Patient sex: M
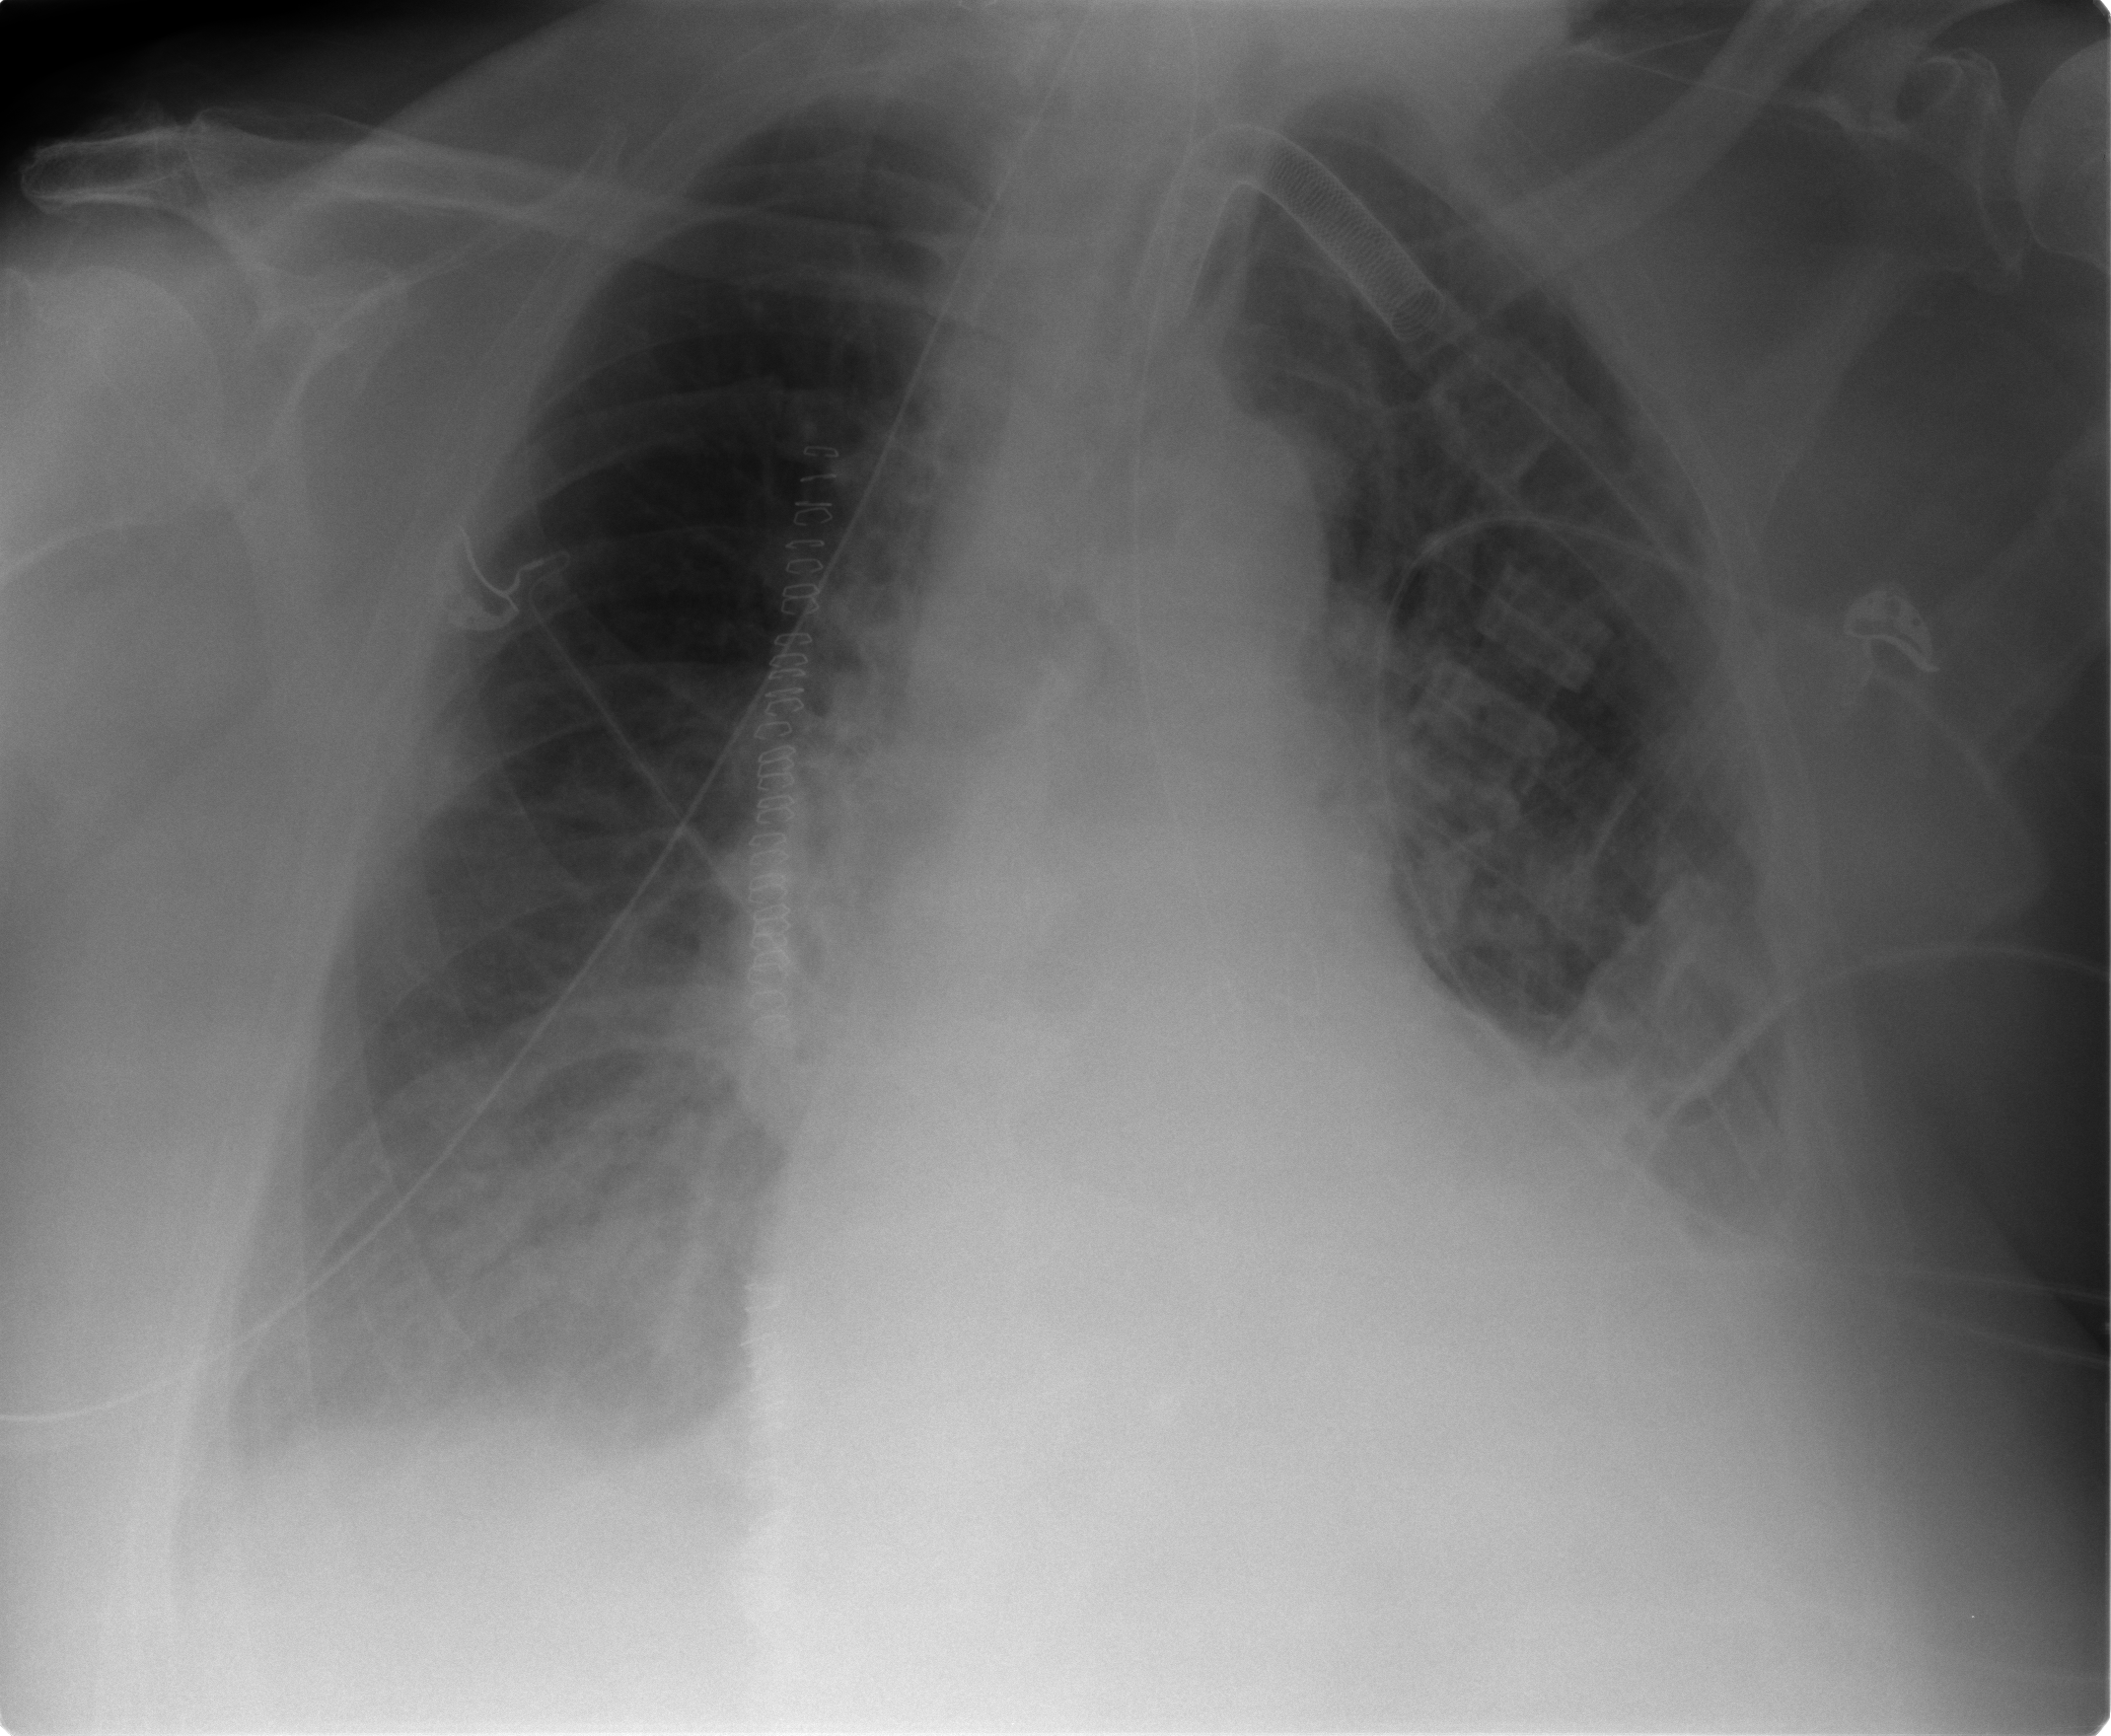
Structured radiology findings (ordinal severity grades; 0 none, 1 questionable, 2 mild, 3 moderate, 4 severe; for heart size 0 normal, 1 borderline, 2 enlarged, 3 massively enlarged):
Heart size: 2
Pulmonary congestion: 3
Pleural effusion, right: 2
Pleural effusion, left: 2
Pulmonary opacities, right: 2
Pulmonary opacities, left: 1
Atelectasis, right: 2
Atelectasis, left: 2